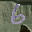
Label: 6